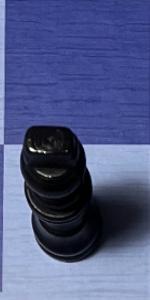
Label: King_Black